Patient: sex M, age 62
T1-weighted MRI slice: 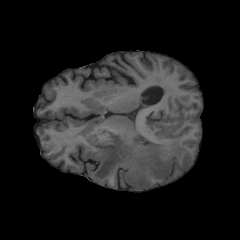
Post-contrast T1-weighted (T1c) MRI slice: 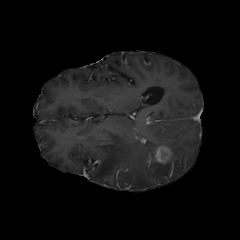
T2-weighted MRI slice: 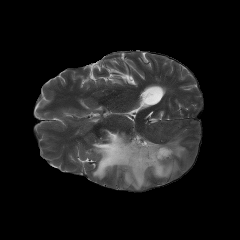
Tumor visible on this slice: yes
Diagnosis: Glioblastoma, IDH-wildtype
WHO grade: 4